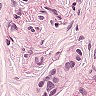
Metastatic tissue present: yes